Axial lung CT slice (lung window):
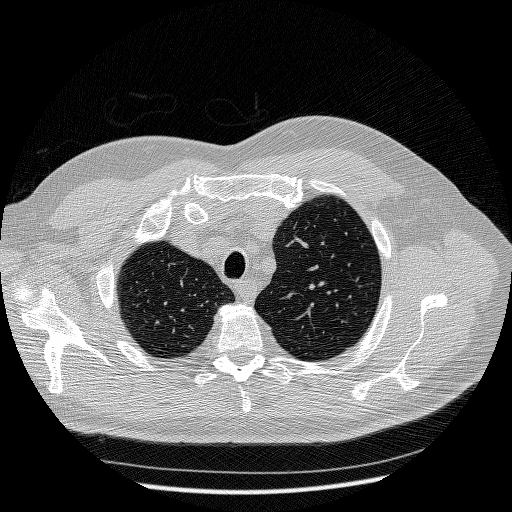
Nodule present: no